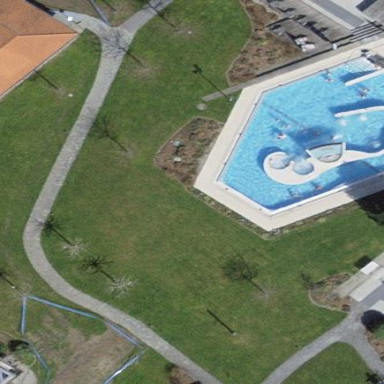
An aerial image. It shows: Swimming pool located in leisure land.